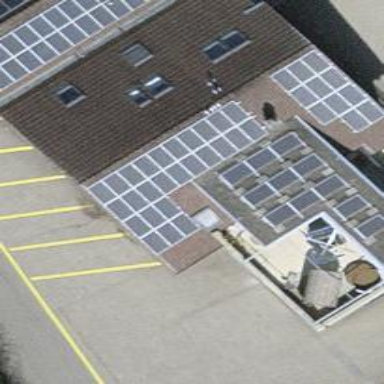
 consisting of solar photovoltaic panels."